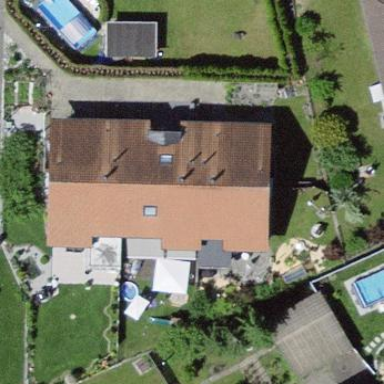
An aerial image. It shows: Terrace building with gabled roof covered in roof tiles.